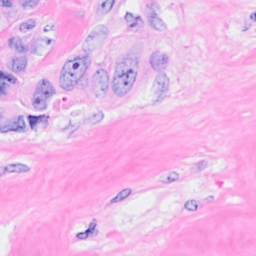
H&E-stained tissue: Breast